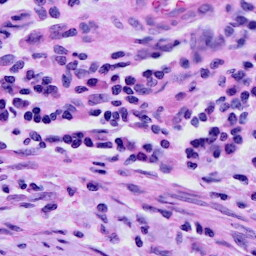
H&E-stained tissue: Cervix